Field crop: maize
Growth stage: 2
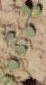
Species: convolvulus